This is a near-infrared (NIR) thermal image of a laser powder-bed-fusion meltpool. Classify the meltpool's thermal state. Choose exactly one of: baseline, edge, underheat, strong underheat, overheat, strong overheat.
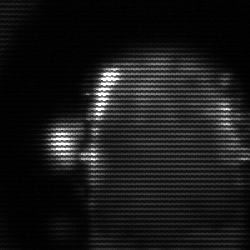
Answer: baseline